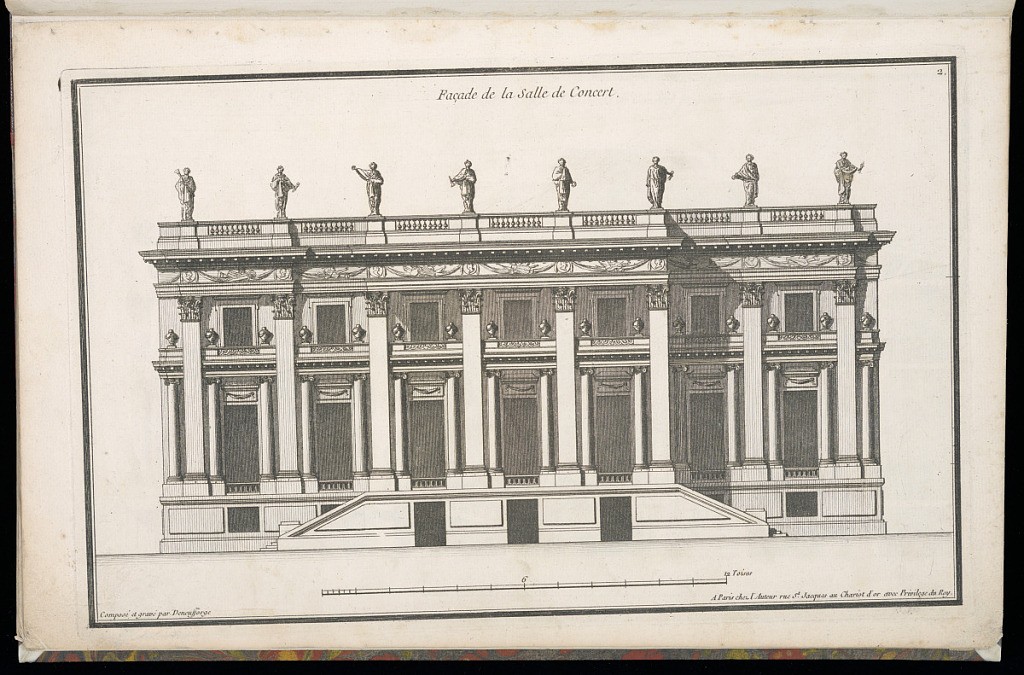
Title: Façade de la Salle de Concert
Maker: Jean-François de Neufforge, Flemish, 1714–1791
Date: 1768
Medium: Engraving on paper
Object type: Print
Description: Design for the façade of a concert hall decorated with figurative statuary at the roof, Corinthian capitals, and urns. There is a scale bar of 12 toises (1 toise was equal to about 3.799 square meters). The plate is signed and numbered.